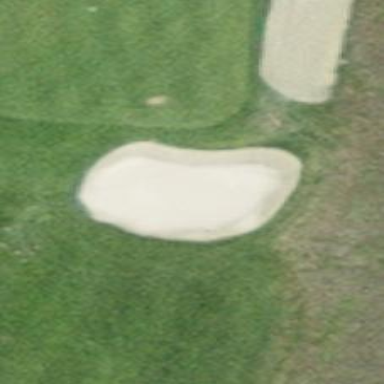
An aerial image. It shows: Golf bunker filled with natural sand.